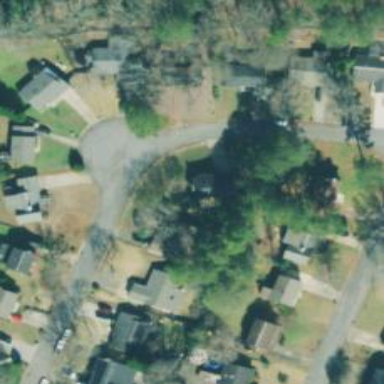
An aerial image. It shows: Residential road used for transportation.